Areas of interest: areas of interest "Educational"
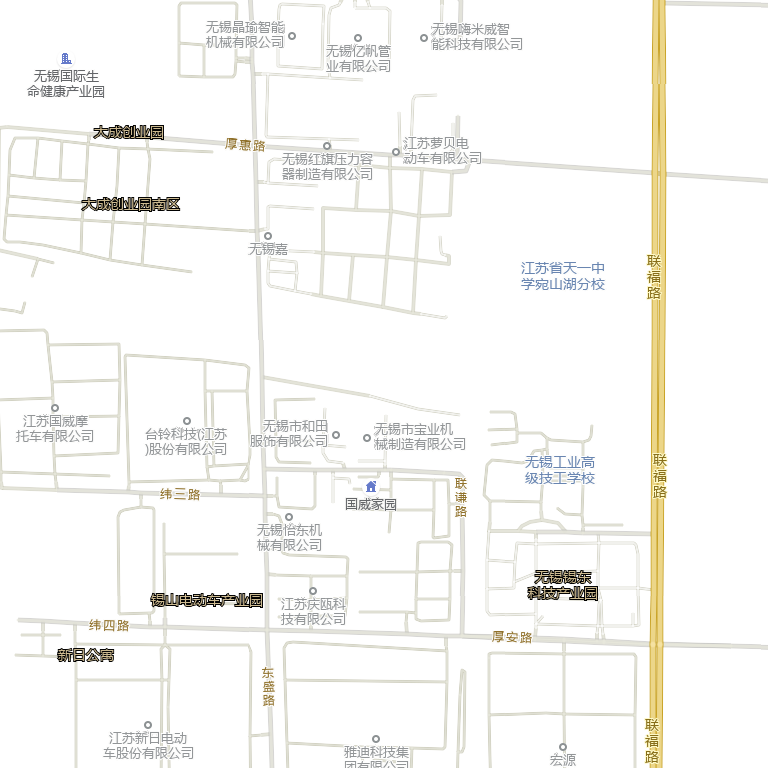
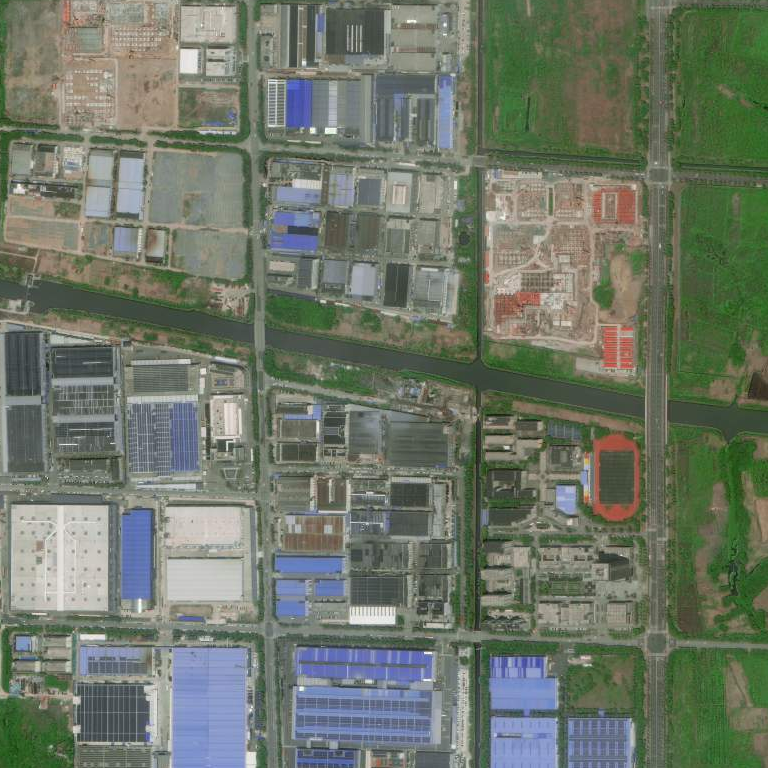